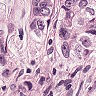
Metastatic tissue present: yes